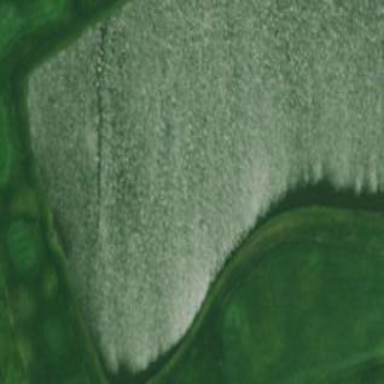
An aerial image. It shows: Water hazard on golf course. The hazard is natural water feature.